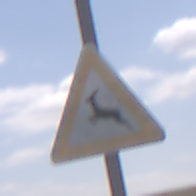
Verkehrszeichen: WildwechselRechts
Umgebung: Outdoor, Nature
Tageszeit: Midday
Wetter: PartlyCloudy
Licht: Natural
Jahreszeit: NotSpecified
Kontrast: HighContrast